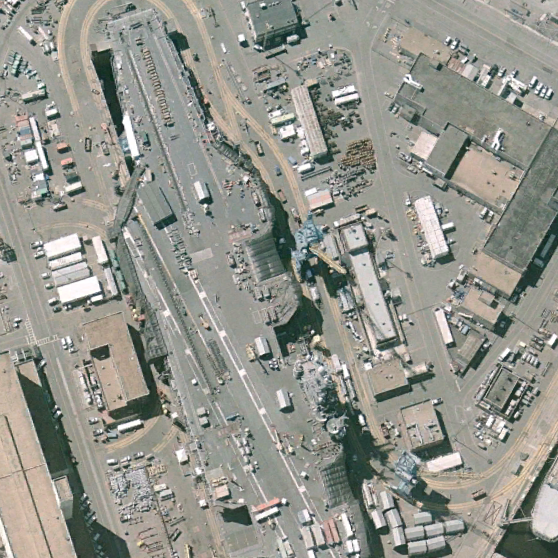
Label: aircraft_carrier